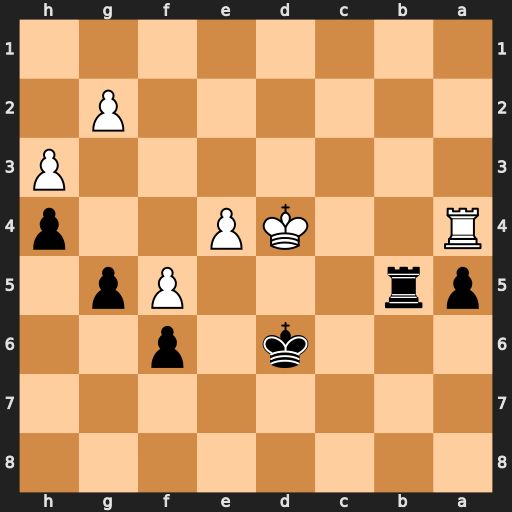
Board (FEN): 8/8/3k1p2/pr3Pp1/R2KP2p/7P/6P1/8
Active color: b
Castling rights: -
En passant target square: -
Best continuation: Rb4+ Rxb4 axb4